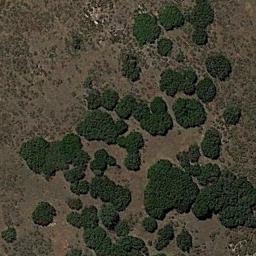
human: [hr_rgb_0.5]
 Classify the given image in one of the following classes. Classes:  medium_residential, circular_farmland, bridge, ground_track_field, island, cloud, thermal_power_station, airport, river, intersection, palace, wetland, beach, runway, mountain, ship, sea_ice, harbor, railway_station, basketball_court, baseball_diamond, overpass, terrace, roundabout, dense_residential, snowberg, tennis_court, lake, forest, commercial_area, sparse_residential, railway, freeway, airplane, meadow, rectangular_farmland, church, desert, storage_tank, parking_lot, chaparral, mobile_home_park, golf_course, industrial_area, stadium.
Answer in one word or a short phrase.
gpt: chaparral